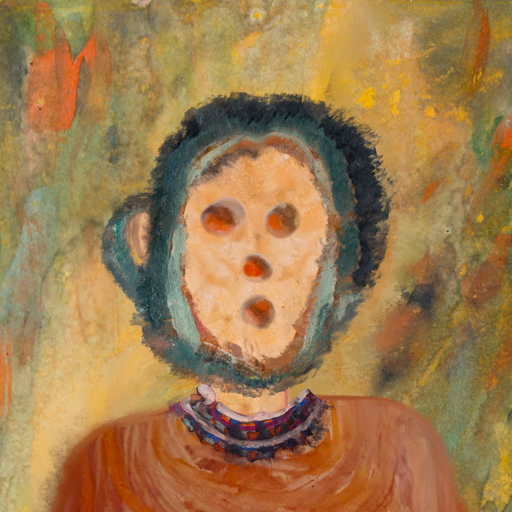
Background: Comrade, Head And Neck Front: Childish, Face Front: Rupkatha, Bust: Pious_Lady, Hair Front: Boggyland, Head Accessory: Blank, Second Necklace: Blank, Necklace: Hypocrite_1, Baby: Blank